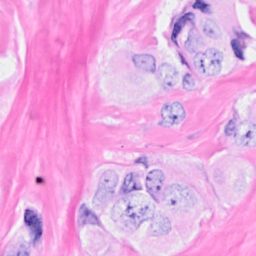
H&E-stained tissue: Breast